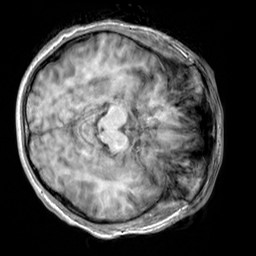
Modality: T1w
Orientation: axial
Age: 26
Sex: male
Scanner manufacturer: siemens
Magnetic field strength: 3 T
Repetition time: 2.3 s
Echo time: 0.00303 s